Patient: sex F, age 57
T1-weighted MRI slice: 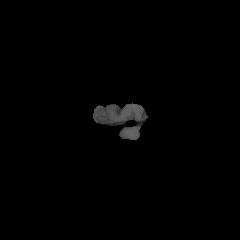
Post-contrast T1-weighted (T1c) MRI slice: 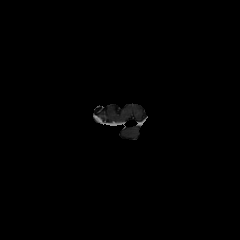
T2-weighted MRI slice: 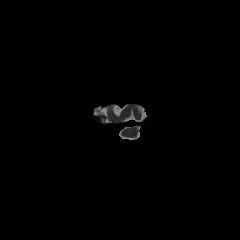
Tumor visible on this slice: yes
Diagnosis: Glioblastoma, IDH-wildtype
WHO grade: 4